Question: I have a '<KeyboardAvoidingView />', to which I added borderRadius on the top left and right. I want it at the bottom of the screen. This '<KeyboardAvoidingView />' is on top of a '<FlatList />'. However adding rounded borders leaves a gray shadow. The only way I managed to make them disappear and be transparent the way I wish (so you can see the '<FlatList />' behind), was to use 'position: "absolute"', but then its no longer a keyboard avoiding View.
'''
const StoreItems = ({route}) => {
const stores = useStores();
const [store, setStore] = useState(null);
useEffect(() => {
setStore(stores[route.params.storeId]);
});
const styles = StyleSheet.create({
flatList: {
backgroundColor: 'blue',
},
view: {
height: 60,
borderRadius: 40,
backgroundColor: 'green',
},
});
return (
<View style={{height: '100%'}}>
<FlatList
data={store.items}
renderItem={item => {
return <ListItem item={item} />;
}}
keyExtractor={item => item.id}
style={styles.flatList}></FlatList>
<KeyboardAvoidingView style={styles.view} />
</View>
);
};
'''
The gray shadows left by the View

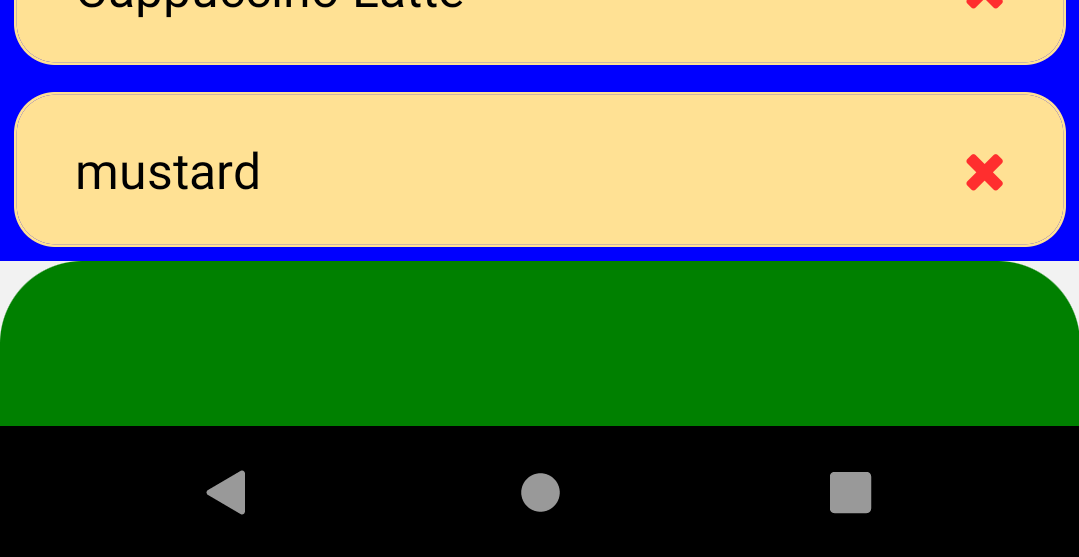
Answer: You can set FlatList's container view backgroundColor (<URL>.